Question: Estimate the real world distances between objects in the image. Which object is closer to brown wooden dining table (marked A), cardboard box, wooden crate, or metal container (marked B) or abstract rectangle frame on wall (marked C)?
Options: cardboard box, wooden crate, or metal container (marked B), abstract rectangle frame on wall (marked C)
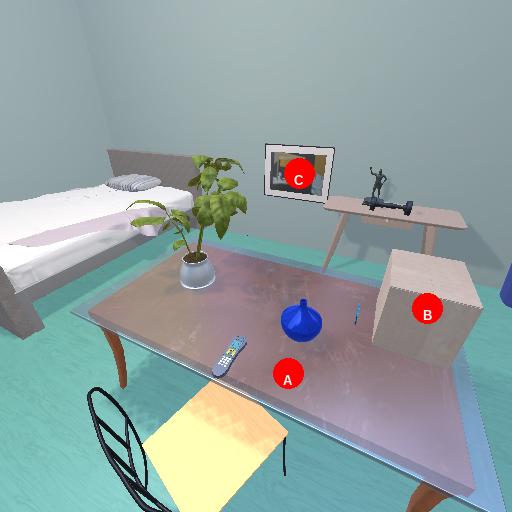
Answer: cardboard box, wooden crate, or metal container (marked B)